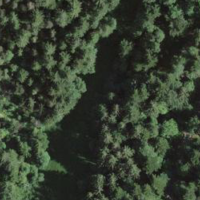
EUNIS habitat code: 43
Species observed at this site:
Vaccinium myrtillus
Eriophorum vaginatum
Prunella vulgaris